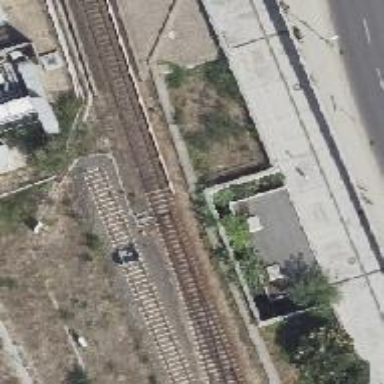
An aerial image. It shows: Yard serving electrified light rail.